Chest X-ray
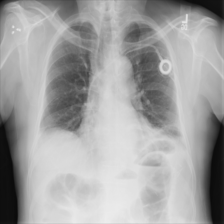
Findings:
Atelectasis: positive
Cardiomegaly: negative
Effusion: negative
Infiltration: negative
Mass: negative
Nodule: negative
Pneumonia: negative
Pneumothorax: negative
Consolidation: negative
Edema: negative
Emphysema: negative
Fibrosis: negative
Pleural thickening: negative
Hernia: negative